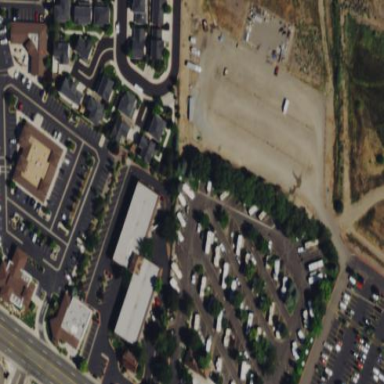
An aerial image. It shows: Caravan site with sanitary dump station for travelers.